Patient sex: F
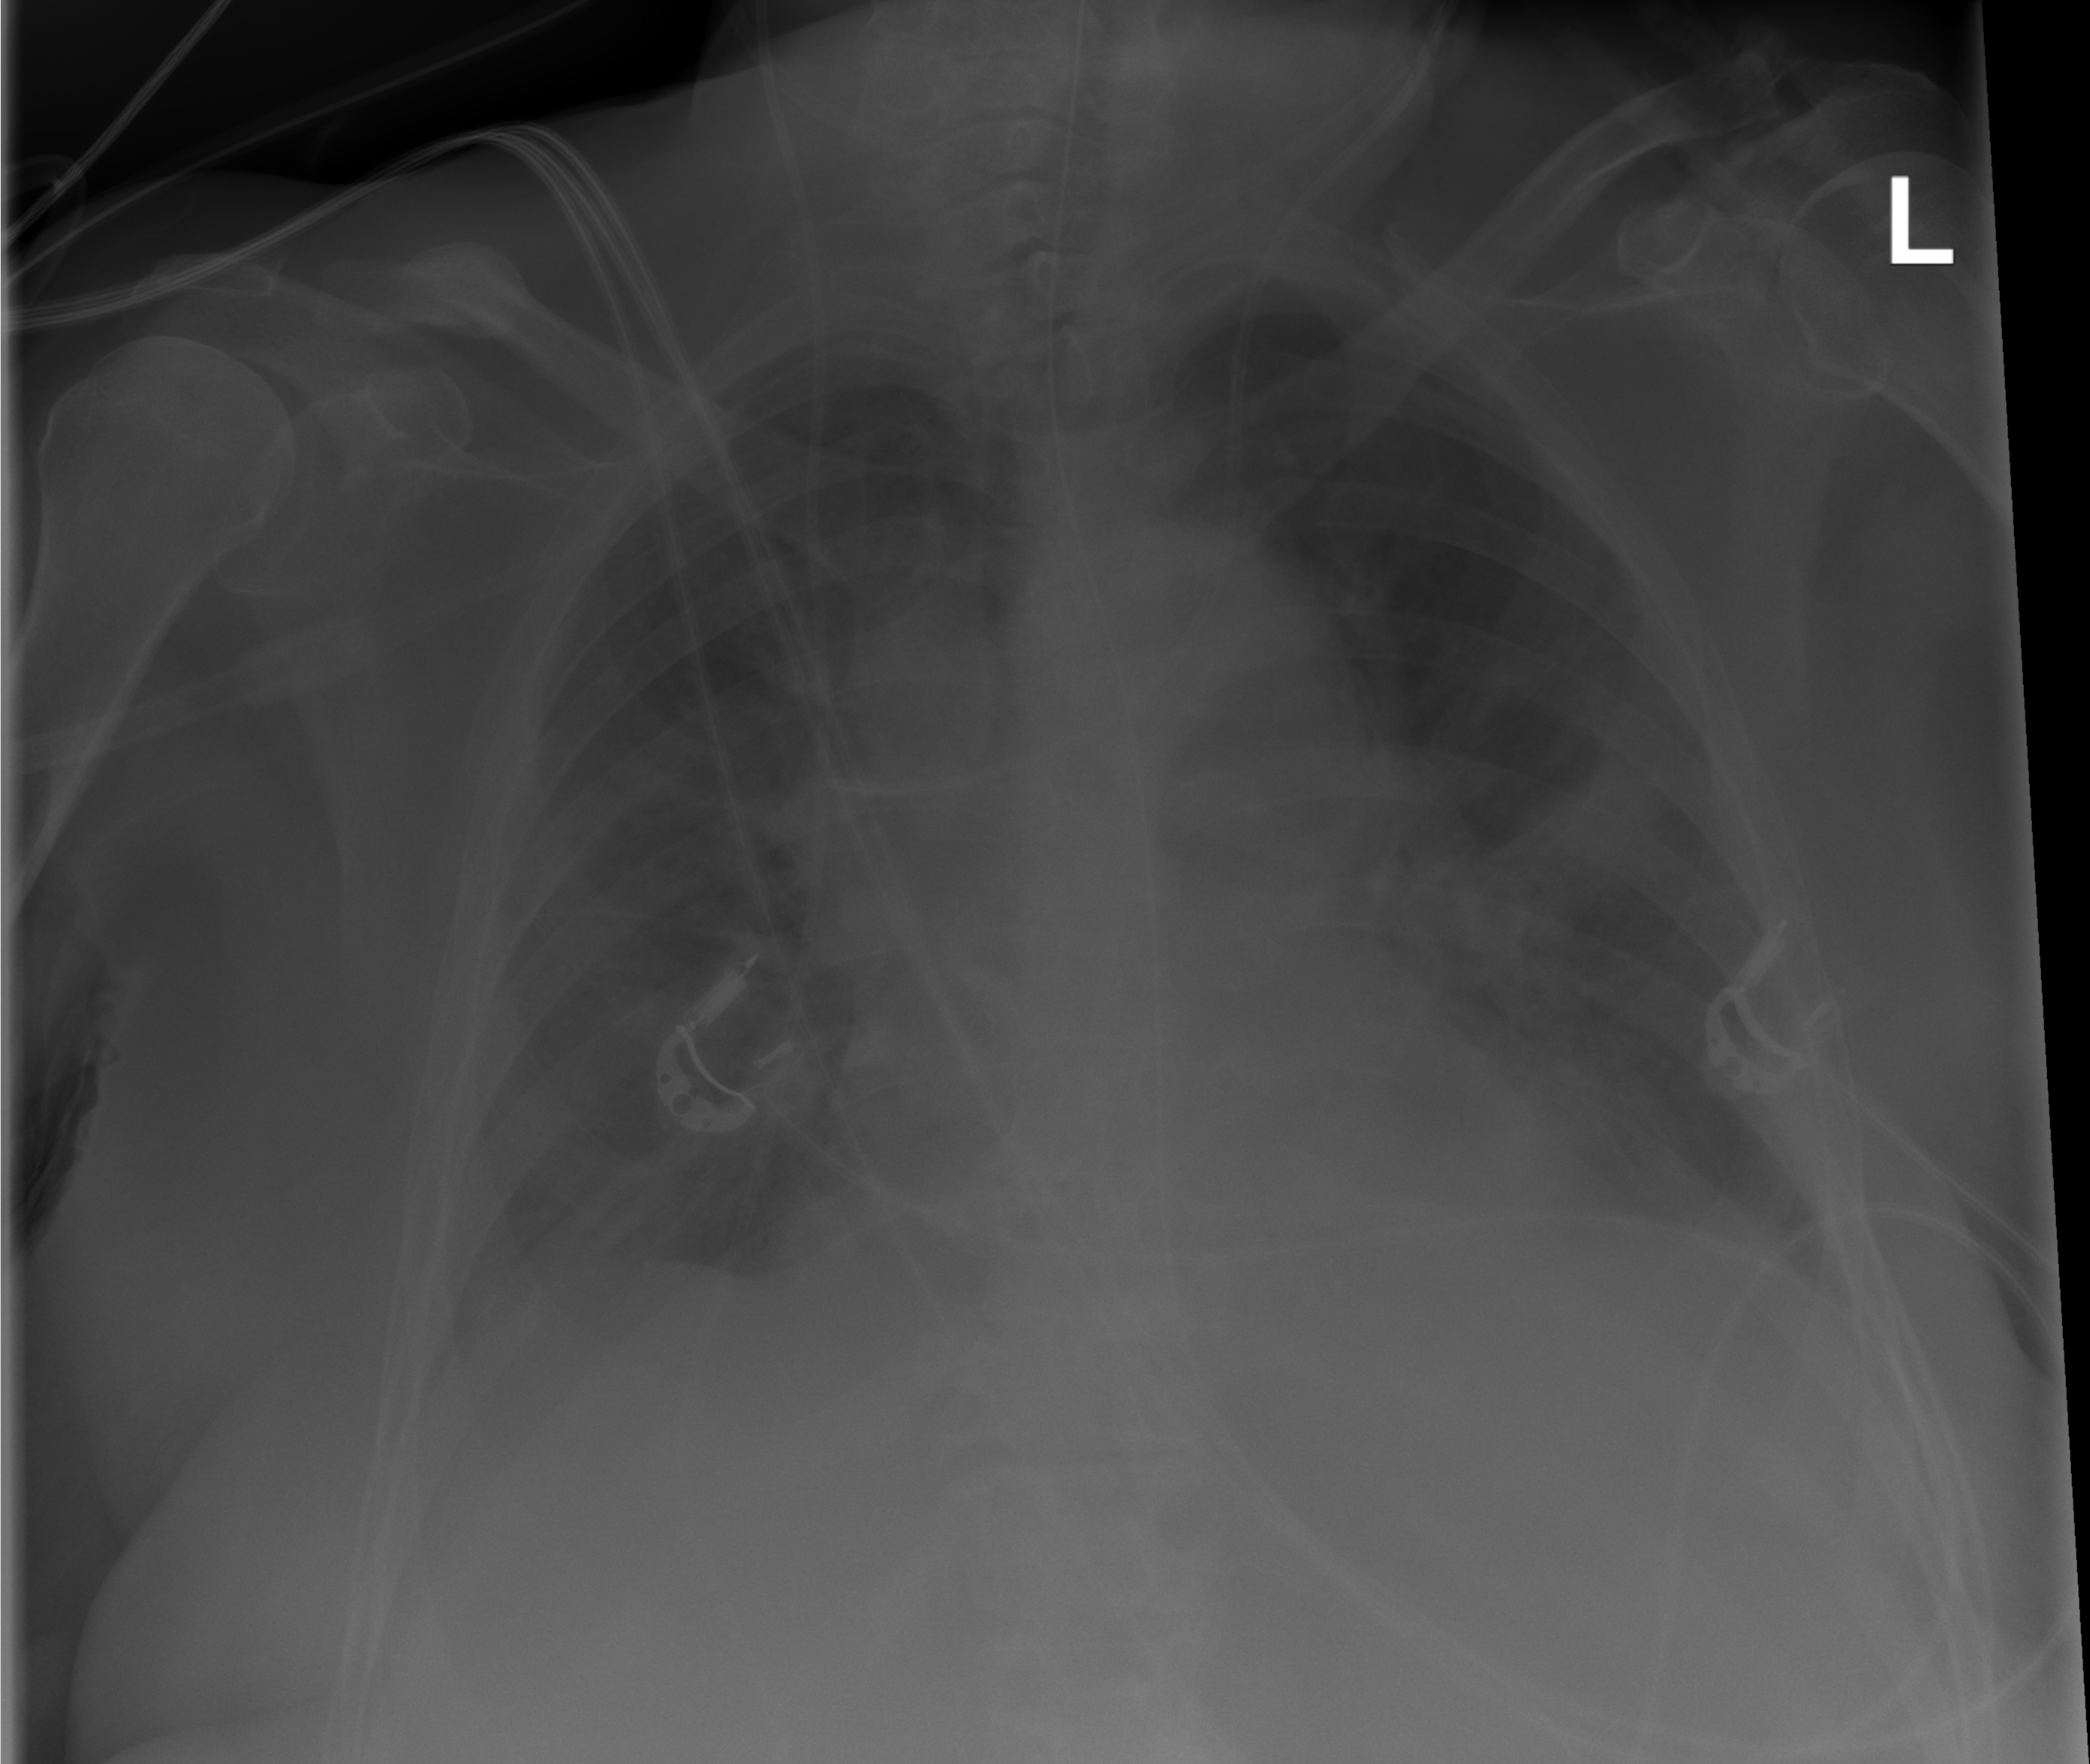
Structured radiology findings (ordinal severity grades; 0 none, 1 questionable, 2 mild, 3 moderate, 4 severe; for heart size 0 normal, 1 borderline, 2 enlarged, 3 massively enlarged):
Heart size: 0
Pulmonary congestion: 0
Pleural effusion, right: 2
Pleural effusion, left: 2
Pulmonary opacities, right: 0
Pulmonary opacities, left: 0
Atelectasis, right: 2
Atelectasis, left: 2